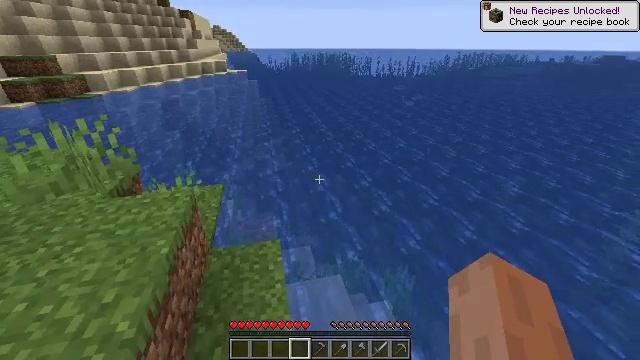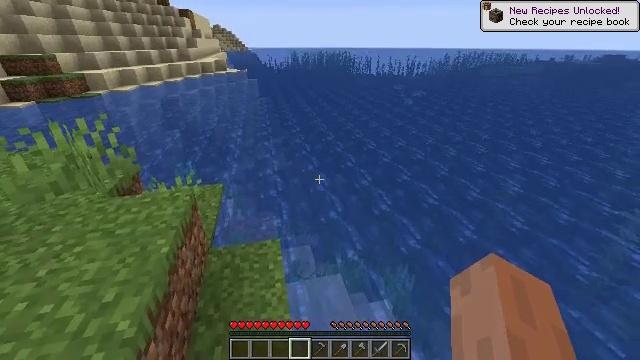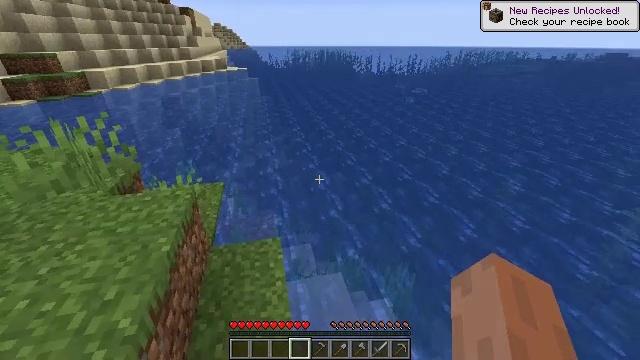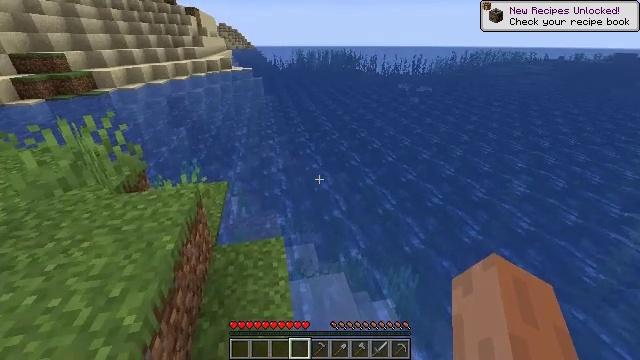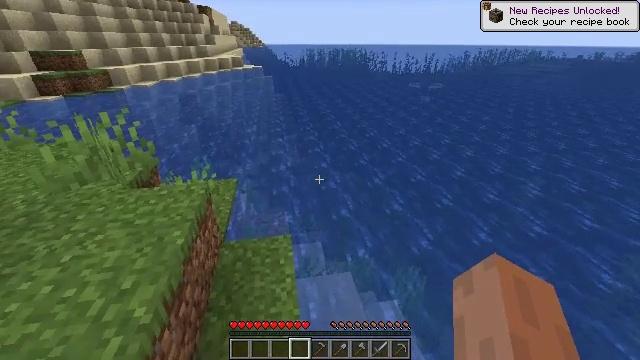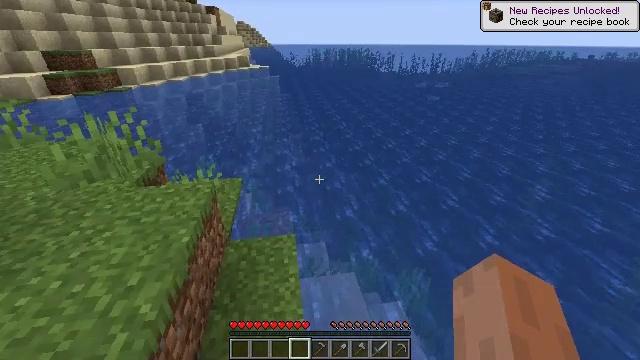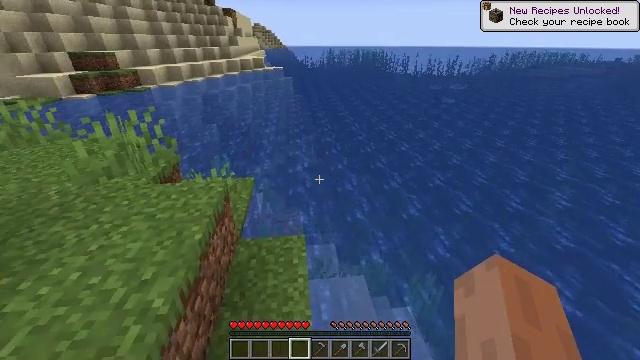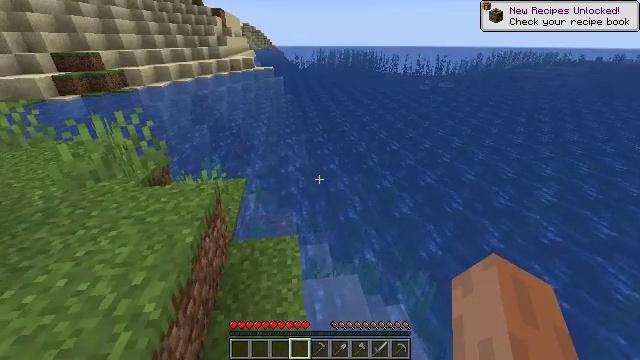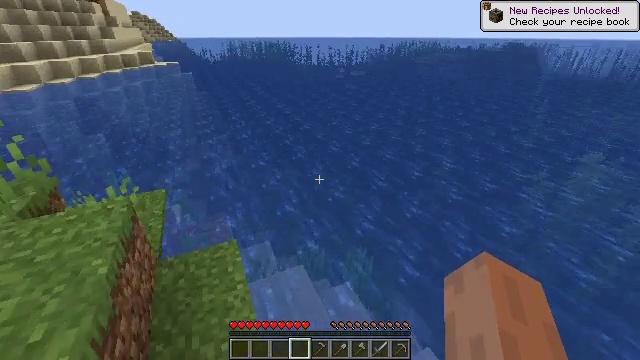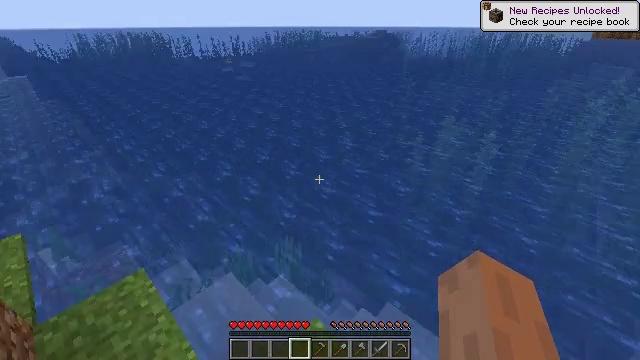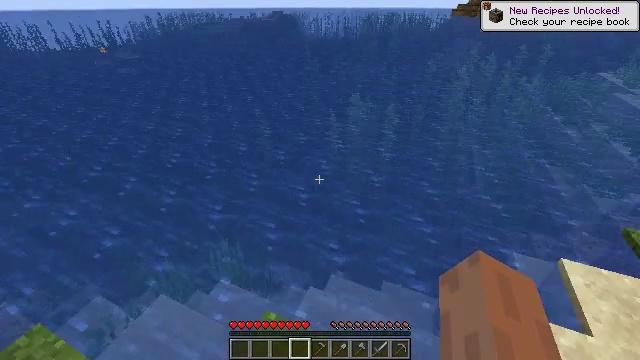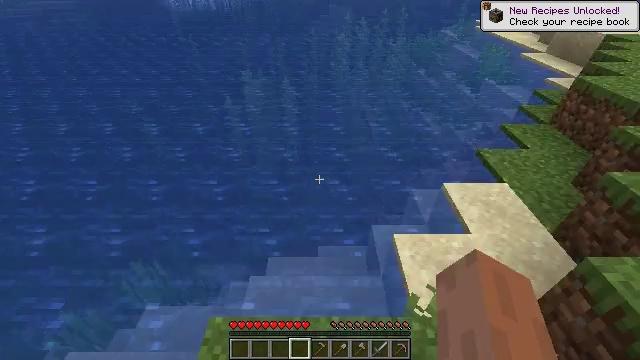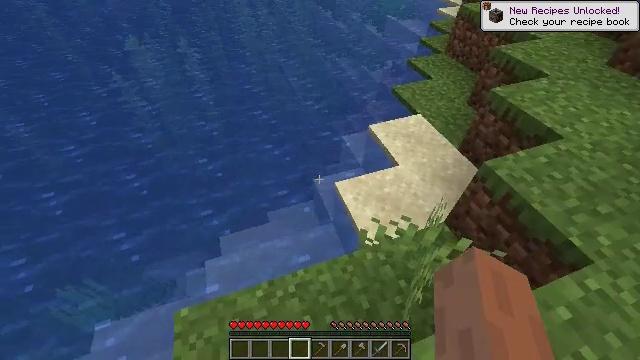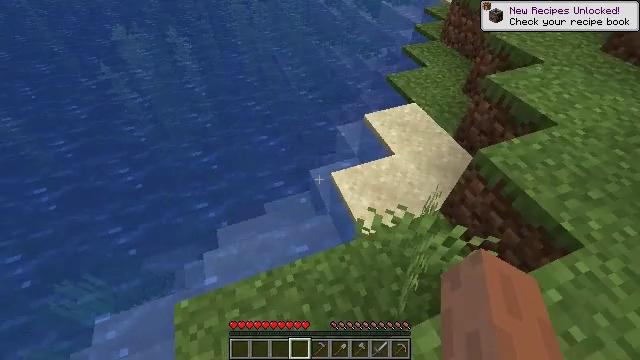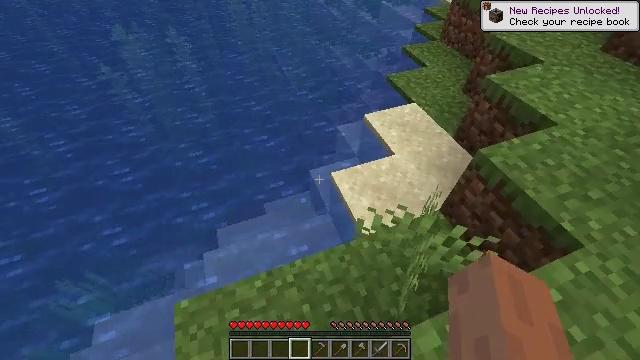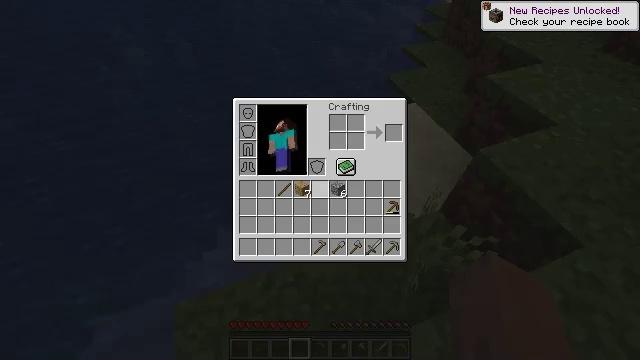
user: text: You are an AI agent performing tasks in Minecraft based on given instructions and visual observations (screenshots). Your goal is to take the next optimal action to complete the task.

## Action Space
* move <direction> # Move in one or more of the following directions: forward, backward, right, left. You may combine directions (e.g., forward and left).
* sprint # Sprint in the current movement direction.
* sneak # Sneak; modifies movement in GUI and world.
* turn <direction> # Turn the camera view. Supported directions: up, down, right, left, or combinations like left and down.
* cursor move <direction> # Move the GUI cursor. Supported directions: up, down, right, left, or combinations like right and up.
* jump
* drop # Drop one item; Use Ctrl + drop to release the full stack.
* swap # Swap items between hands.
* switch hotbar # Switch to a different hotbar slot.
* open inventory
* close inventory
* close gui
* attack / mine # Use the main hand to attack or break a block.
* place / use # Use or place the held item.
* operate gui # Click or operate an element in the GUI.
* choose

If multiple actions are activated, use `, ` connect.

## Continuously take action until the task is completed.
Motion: motion action
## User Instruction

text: Hunt a cod.
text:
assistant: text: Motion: no_op
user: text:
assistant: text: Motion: no_op
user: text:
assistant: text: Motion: no_op
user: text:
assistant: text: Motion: turn left
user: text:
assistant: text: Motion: turn left
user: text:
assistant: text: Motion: turn left
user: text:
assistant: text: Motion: turn right
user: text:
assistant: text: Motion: turn right and down
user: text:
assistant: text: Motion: turn right and down
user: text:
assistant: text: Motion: turn right and down
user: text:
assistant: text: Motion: turn right and down
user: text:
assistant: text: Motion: turn right and down
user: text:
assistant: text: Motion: turn right and down
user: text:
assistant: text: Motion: no_op
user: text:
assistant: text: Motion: open inventory
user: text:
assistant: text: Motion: open inventory
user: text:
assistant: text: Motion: open inventory
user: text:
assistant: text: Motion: cursor move left, open inventory
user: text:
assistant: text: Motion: open inventory
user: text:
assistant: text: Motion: no_op
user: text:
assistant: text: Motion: no_op
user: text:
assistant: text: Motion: no_op
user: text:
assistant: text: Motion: cursor move right and down
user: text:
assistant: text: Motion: cursor move right and down
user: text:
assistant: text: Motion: cursor move right and down
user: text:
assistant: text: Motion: no_op
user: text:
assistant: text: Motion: no_op
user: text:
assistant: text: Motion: cursor move down
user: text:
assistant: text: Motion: no_op
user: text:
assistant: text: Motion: no_op